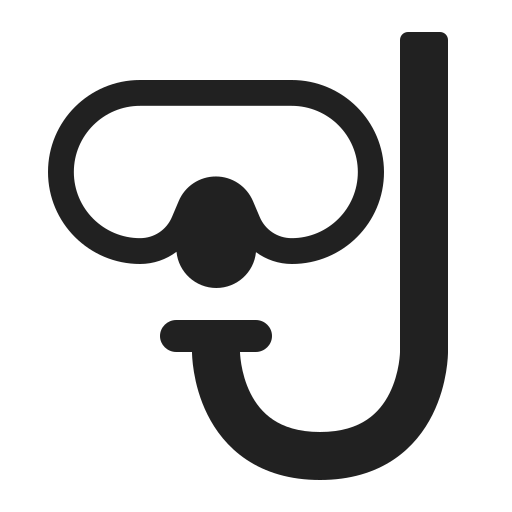
diving mask high contrast